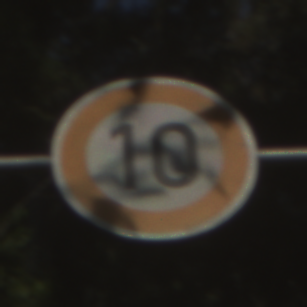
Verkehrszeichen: Geschwindigkeit10
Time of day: MorningAfternoon
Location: Outdoor (Nature)
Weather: Clear
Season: NotSpecified
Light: Natural